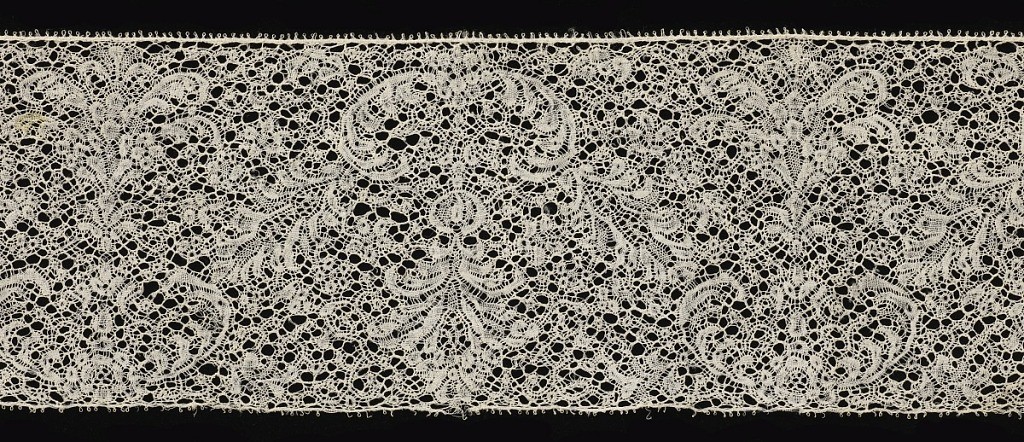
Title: Band
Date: late 17th–early 18th century
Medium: linen Technique: bobbin lace, Binche style with Binche ground
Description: Binche style with allover small scaled floral pattern.